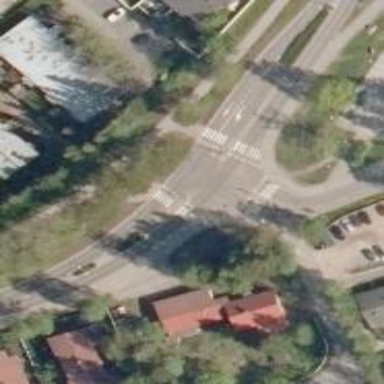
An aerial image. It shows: Crossing with island in the road.